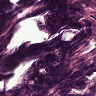
Metastatic tissue present: no